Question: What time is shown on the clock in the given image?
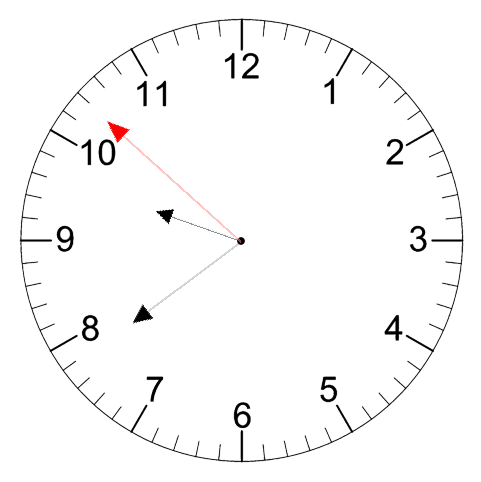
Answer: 09:38:52